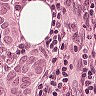
Metastatic tissue present: yes